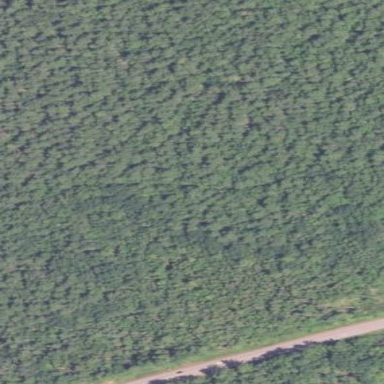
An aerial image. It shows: Forest with mixture of leaf types and cycles.